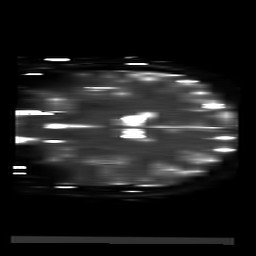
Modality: T2starmap
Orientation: coronal
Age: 36
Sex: female
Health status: ill